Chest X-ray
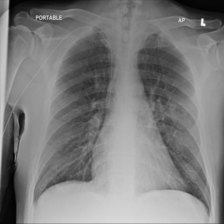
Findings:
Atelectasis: negative
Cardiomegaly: negative
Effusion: negative
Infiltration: negative
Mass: negative
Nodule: negative
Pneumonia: negative
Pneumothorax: negative
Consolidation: negative
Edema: negative
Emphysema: negative
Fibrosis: negative
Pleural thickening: negative
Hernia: negative